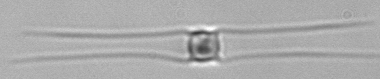
Label: Chaetoceros_similis